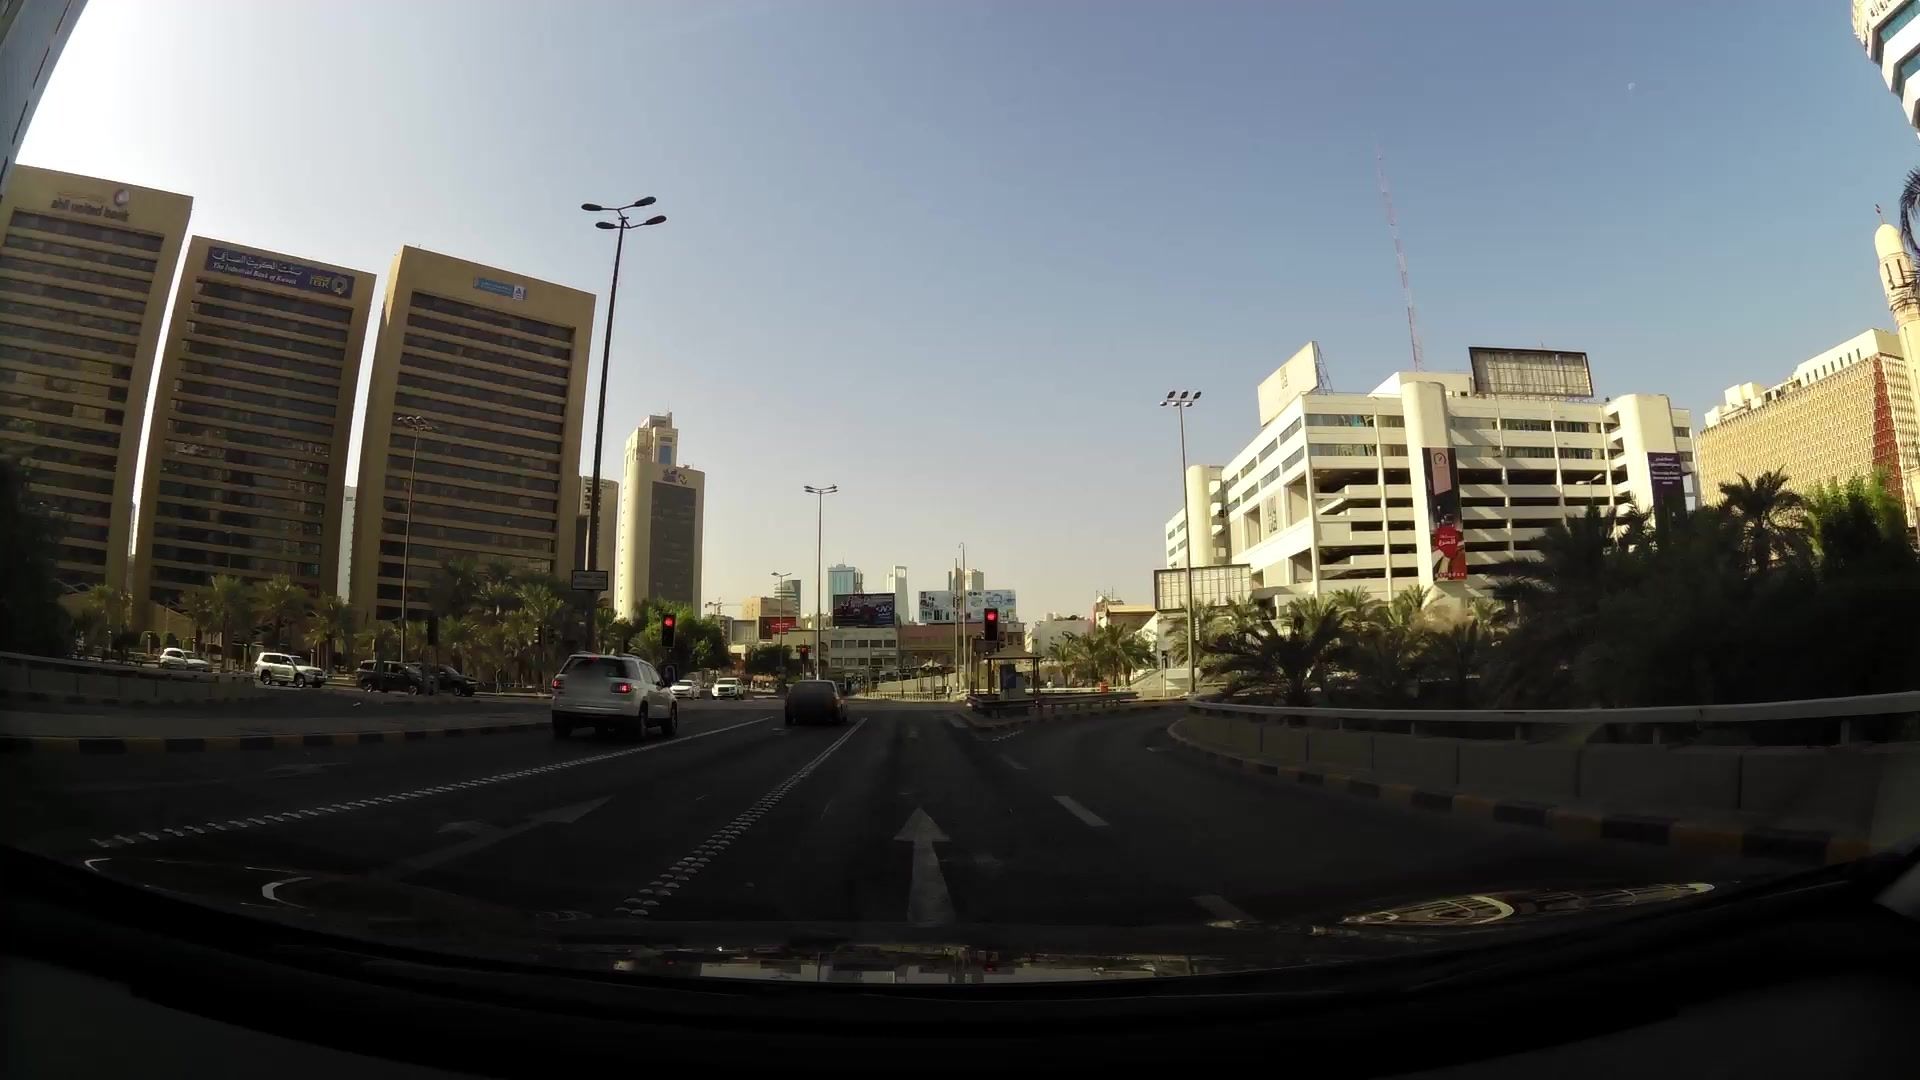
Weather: clear
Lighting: day
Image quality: good
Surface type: driving surface
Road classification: primary, primary_link
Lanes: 2, 3
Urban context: urban centre
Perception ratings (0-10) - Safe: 2.76, Lively: 8.96, Beautiful: 3.64, Boring: 3.14, Depressing: 3.52, Wealthy: 4.45